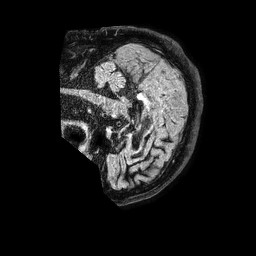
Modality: FLAIR
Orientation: sagittal
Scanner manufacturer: philips
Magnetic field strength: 1.5 T
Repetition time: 4.8 s
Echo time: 0.3 s